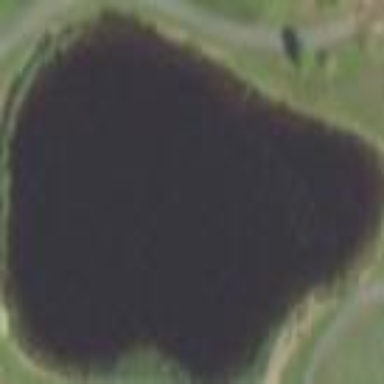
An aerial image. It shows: Water hazard in golf course. The hazard is natural water feature.